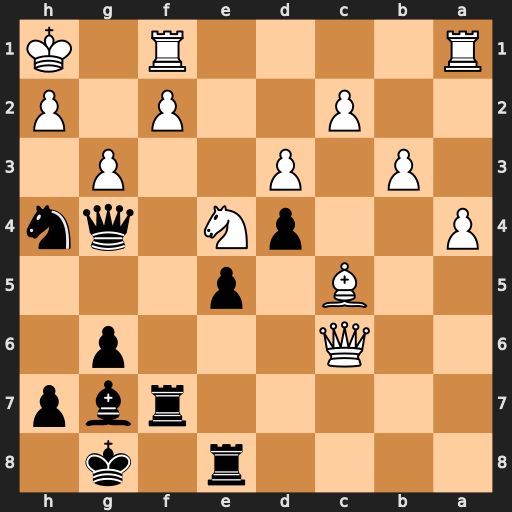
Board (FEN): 4r1k1/5rbp/2Q3p1/2B1p3/P2pN1qn/1P1P2P1/2P2P1P/R4R1K
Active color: b
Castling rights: -
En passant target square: -
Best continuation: Qf3+ Kg1 Qg2#